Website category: auto
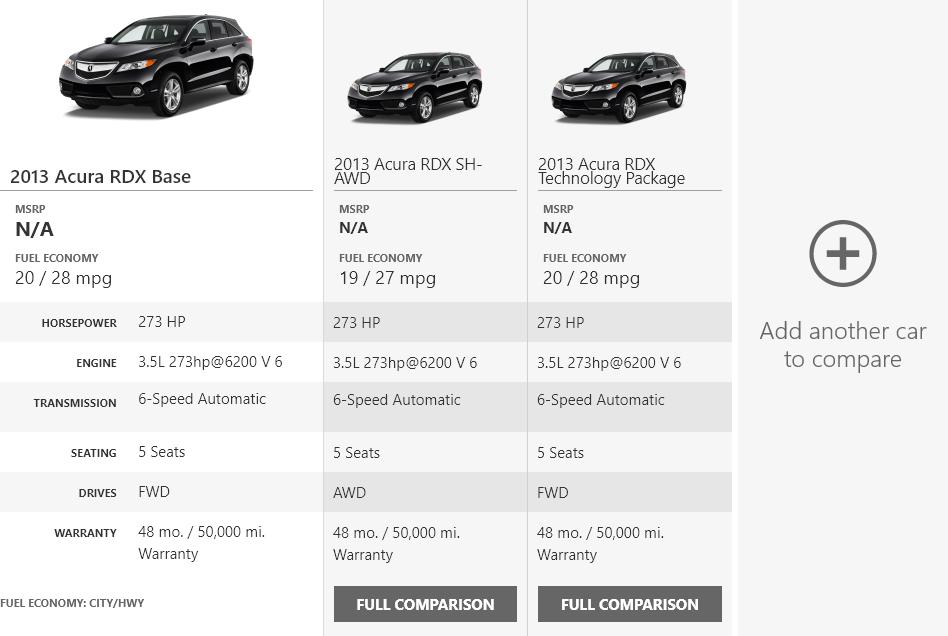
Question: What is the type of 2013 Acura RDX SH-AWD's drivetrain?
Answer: AWD

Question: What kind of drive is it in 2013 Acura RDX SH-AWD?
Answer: AWD

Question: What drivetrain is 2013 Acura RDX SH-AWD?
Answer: AWD

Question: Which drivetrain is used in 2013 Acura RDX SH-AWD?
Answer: AWD

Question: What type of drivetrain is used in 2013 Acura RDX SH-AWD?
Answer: AWD

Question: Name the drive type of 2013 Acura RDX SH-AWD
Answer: AWD

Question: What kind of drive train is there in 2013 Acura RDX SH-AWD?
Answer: AWD

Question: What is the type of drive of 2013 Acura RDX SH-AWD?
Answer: AWD

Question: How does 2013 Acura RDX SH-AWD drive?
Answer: AWD

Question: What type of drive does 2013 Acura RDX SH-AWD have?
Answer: AWD

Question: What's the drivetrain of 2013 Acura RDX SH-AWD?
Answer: AWD

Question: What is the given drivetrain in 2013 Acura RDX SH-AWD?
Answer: AWD

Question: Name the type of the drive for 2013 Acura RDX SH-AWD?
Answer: AWD

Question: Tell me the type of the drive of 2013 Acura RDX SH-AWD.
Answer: AWD

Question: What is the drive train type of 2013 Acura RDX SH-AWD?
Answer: AWD

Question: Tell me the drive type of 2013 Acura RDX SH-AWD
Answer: AWD

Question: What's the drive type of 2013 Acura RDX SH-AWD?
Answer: AWD

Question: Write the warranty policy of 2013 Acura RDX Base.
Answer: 48 mo. / 50,000 mi. Warranty

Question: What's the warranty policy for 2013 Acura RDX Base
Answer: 48 mo. / 50,000 mi. Warranty

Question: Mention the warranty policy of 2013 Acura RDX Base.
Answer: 48 mo. / 50,000 mi. Warranty

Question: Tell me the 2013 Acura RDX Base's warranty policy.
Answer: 48 mo. / 50,000 mi. Warranty